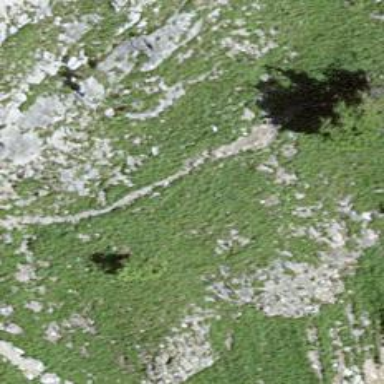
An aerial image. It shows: Path.